Question: I have a fresh mongodb server (2.6.0) in my machine and I started the mongod instance with the following config file:
'''
dbpath = c:\mongo\data\db
port = 27017
logpath = c:\mongo\data\logs\mongo.log
auth = true
'''
Later, I connected to this mongod instance through mongo shell and created an admin user:
'''
use admin
db.createUser(
{
user: "tugberk",
pwd: "<PHONE>",
roles:
[
{
role: "userAdminAnyDatabase",
db: "admin"
}
]
}
)
'''
Then, I logged out from the shell and reconnect with the following command:
'''
mongo --host localhost --port 27017 -u tugberk -p <PHONE> --authenticationDatabase admin
'''
Then, I created a user with root access:
'''
use admin
db.createUser(
{
user: "tugberkRoot",
pwd: "<PHONE>",
roles: [ "root" ]
}
)
'''
The last step is not necessary here but the anonymous access now should have been fully disabled. However, I can still connect to it anonymously through mongo shell (even if I don't have any access to do anything):

What should I do to prevent any anonymous connection?
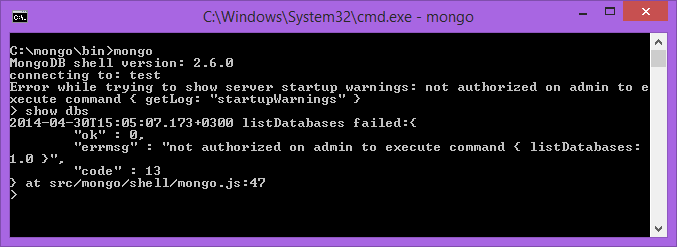
Answer: Authentication prevents you from performing actions on the database (as your screenshot shows - you can't even list databases), it doesn't prevent connections - after all, you have to be able to connect to be able to authenticate.
There is a <URL>, but for now this is essentially how the server is meant to behave.
It's worth noting that up until you try to do something, this is really no different than just connecting to the port with 'telnet' - the text displayed at the start "connecting to:" etc. is from the client, not the server. As soon as it tries to do anything unauthenticated, even list the server warnings, an error is thrown because it does not have sufficient permissions.
If you want to lock down things from a connection perspective, the only option from a MongoDB perspective is to restrict the IP addresses it listens on (default is all) using the <URL>, which makes replication an issue so be careful when choosing your bound address.
Outside MongoDB, you should look at locking things down from a firewall perspective. On Linux this would be <URL> or similar. Windows firewall is not my area of expertise, but I would imagine you can do similar there also.